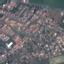
Land use / land cover class: Residential